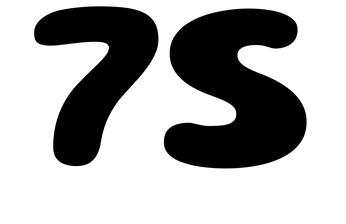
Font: Gluten_Bold